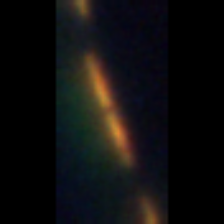
Taxon: Psuedo-nitzschia
Group: Diatoms